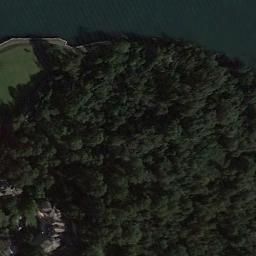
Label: forest